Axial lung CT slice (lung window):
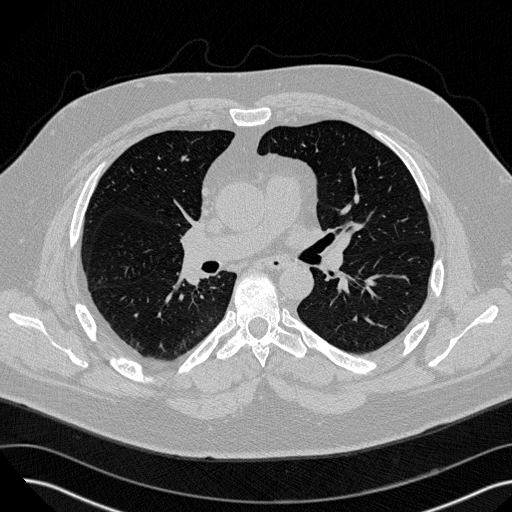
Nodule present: no